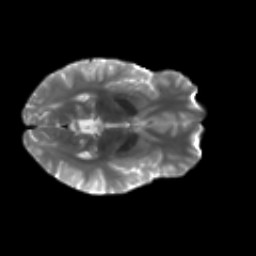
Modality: T2w
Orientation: axial
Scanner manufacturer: siemens
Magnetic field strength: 3 T
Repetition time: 4.16 s
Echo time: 0.0806 s